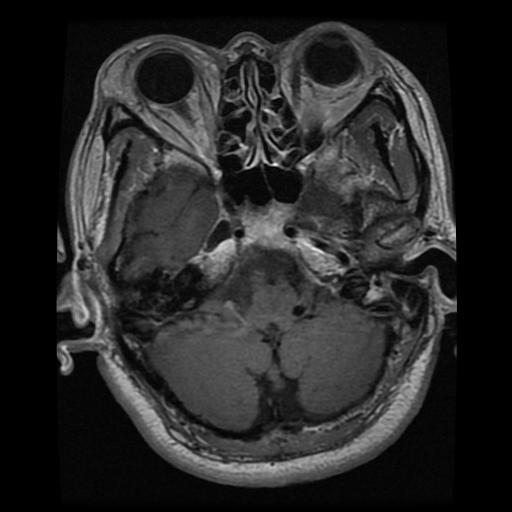
Label: pituitary